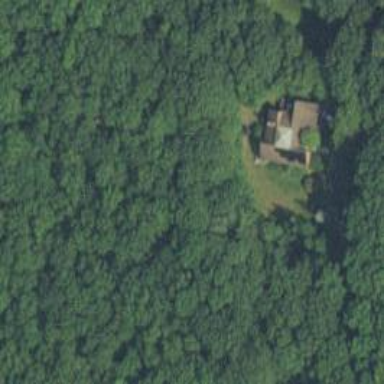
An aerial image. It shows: Tree house.